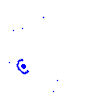
Particle: electron